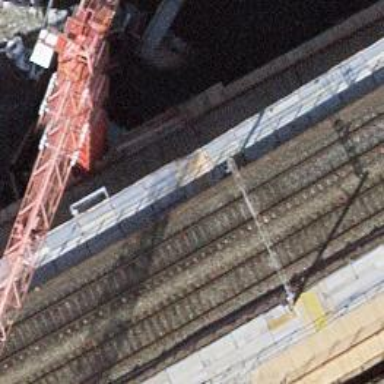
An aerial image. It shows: Bridge over railway with electrified contact lines.